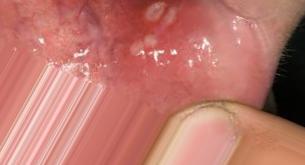
Condition: Mouth Ulcer